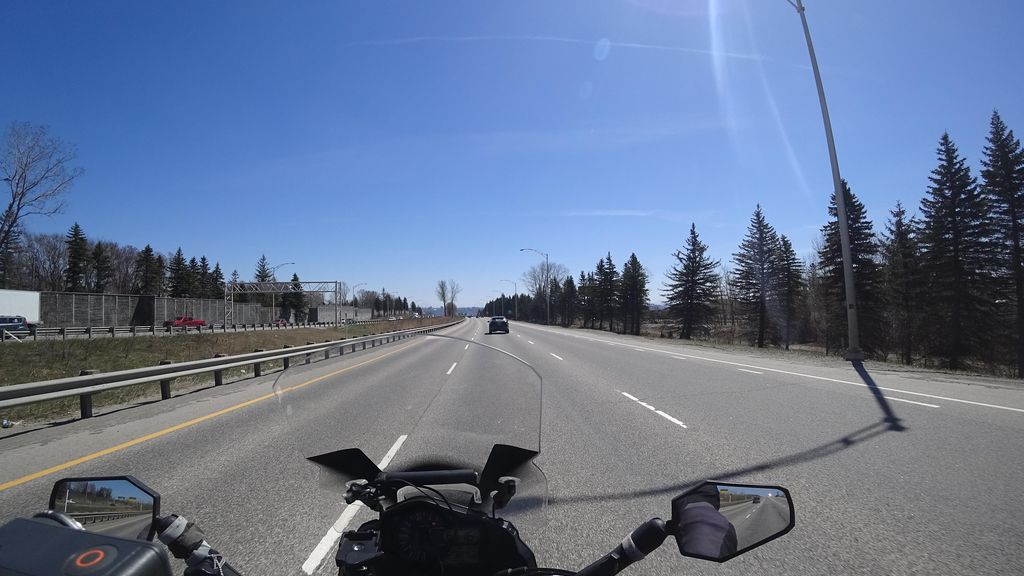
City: quebec_city